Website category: sports
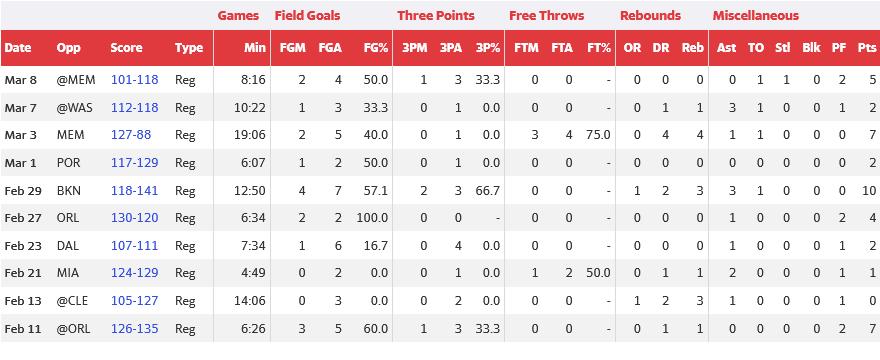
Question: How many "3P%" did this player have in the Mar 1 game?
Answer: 0.0

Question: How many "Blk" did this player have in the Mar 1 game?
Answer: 0

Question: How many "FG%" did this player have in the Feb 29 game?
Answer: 57.1

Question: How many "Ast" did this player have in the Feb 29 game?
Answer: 3

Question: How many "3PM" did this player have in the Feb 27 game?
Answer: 0

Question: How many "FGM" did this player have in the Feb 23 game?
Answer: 1

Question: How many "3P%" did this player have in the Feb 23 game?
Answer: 0.0

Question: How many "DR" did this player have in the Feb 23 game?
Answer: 0

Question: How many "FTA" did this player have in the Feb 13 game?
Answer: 0

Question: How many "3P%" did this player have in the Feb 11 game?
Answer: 33.3

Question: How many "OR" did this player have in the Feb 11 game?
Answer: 0

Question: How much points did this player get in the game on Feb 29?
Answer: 10

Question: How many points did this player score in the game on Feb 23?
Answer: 2

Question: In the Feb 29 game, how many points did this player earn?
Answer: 10

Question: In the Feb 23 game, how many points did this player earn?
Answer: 2